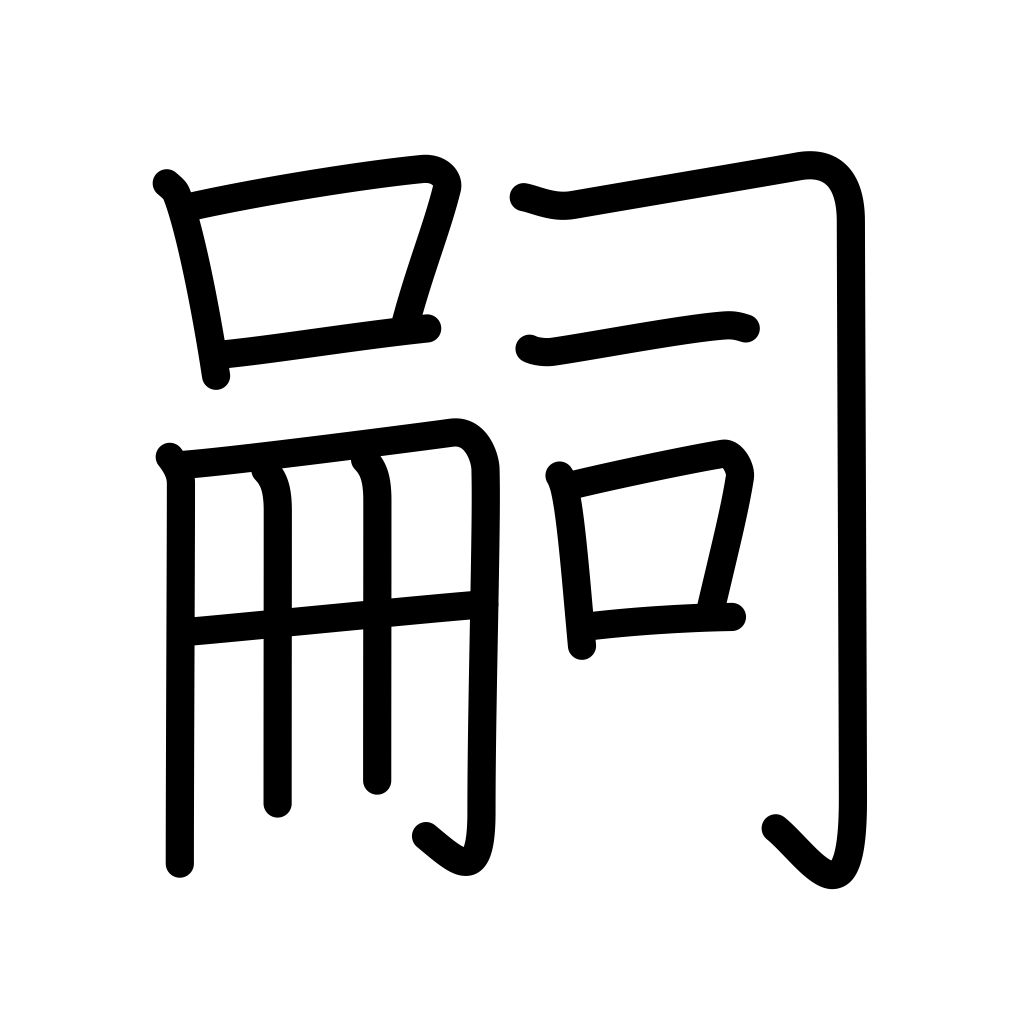
Meaning: heir, succeed